Field crop: maize
Growth stage: 2
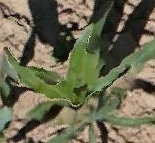
Species: maize